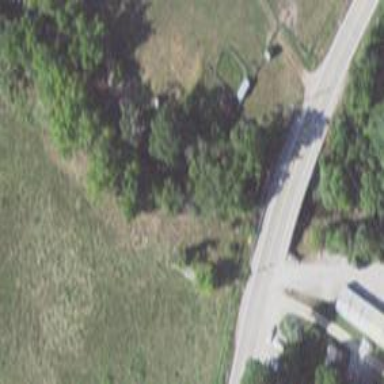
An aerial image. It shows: Footway bridge.